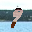
Label: 9